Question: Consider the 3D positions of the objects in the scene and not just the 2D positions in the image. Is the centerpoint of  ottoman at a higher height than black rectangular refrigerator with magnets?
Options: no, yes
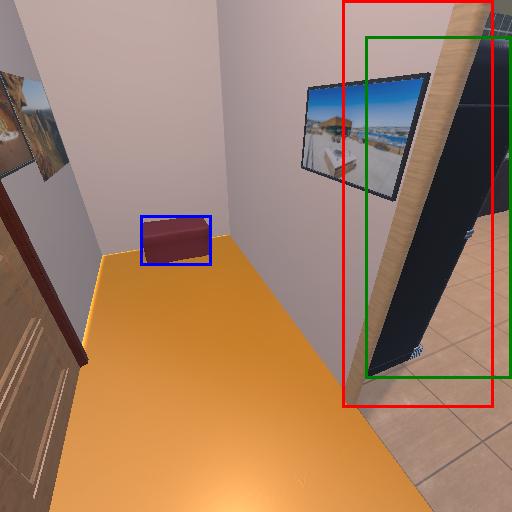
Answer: no